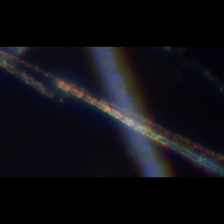
Taxon: Diatom_aggregate
Group: Diatoms